Question: I'm using Web Essentials 2013 in Visual Studio 2013, and when I use 'calc()' property in LESSCSS it compiles it incorrectly.
Let's see:

So, it must compile it as is and must not do math calculations into calc scopes.
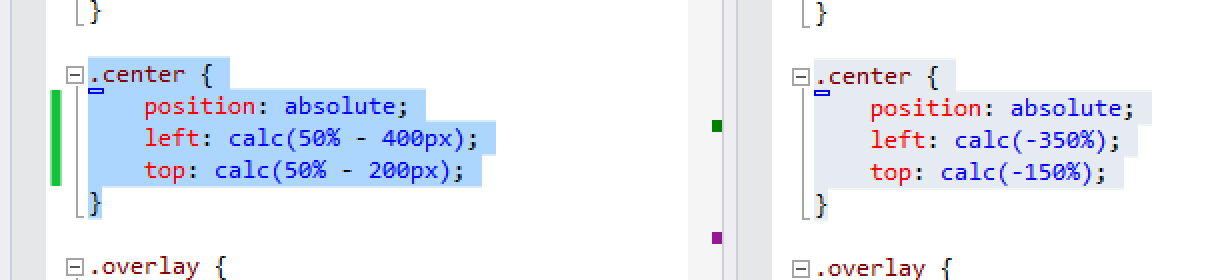
Answer: Problem's solved, thanks <URL>
> See <URL>